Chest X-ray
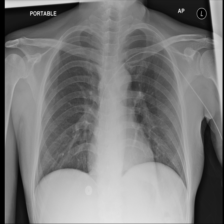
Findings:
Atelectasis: negative
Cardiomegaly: negative
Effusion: negative
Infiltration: negative
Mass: negative
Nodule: negative
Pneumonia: negative
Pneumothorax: negative
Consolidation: negative
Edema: negative
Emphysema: negative
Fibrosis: negative
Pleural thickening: negative
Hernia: negative